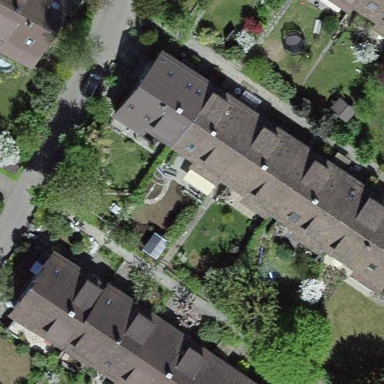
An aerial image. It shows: Terrace building with gabled roof.